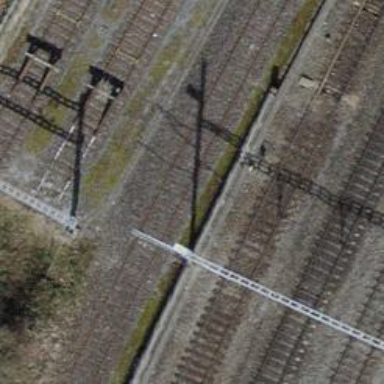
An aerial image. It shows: Rail spur with electrified contact lines for the railway.